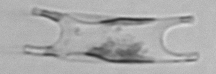
Label: Eucampia